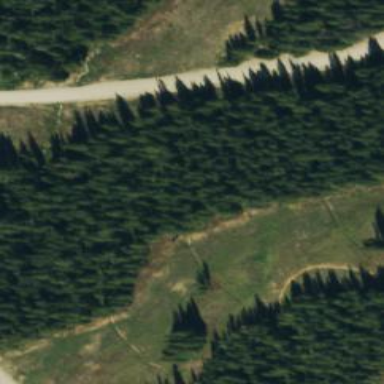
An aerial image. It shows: Evergreen woodland with needle-leaved trees.